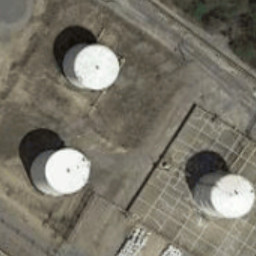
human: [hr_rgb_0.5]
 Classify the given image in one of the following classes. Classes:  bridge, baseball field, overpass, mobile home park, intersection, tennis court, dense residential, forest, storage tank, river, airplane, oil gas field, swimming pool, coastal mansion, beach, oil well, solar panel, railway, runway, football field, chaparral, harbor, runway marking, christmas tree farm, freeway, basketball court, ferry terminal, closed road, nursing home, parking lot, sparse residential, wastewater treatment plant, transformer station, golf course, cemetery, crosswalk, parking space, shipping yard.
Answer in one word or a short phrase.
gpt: storage tank